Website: crate-barrel
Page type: payment
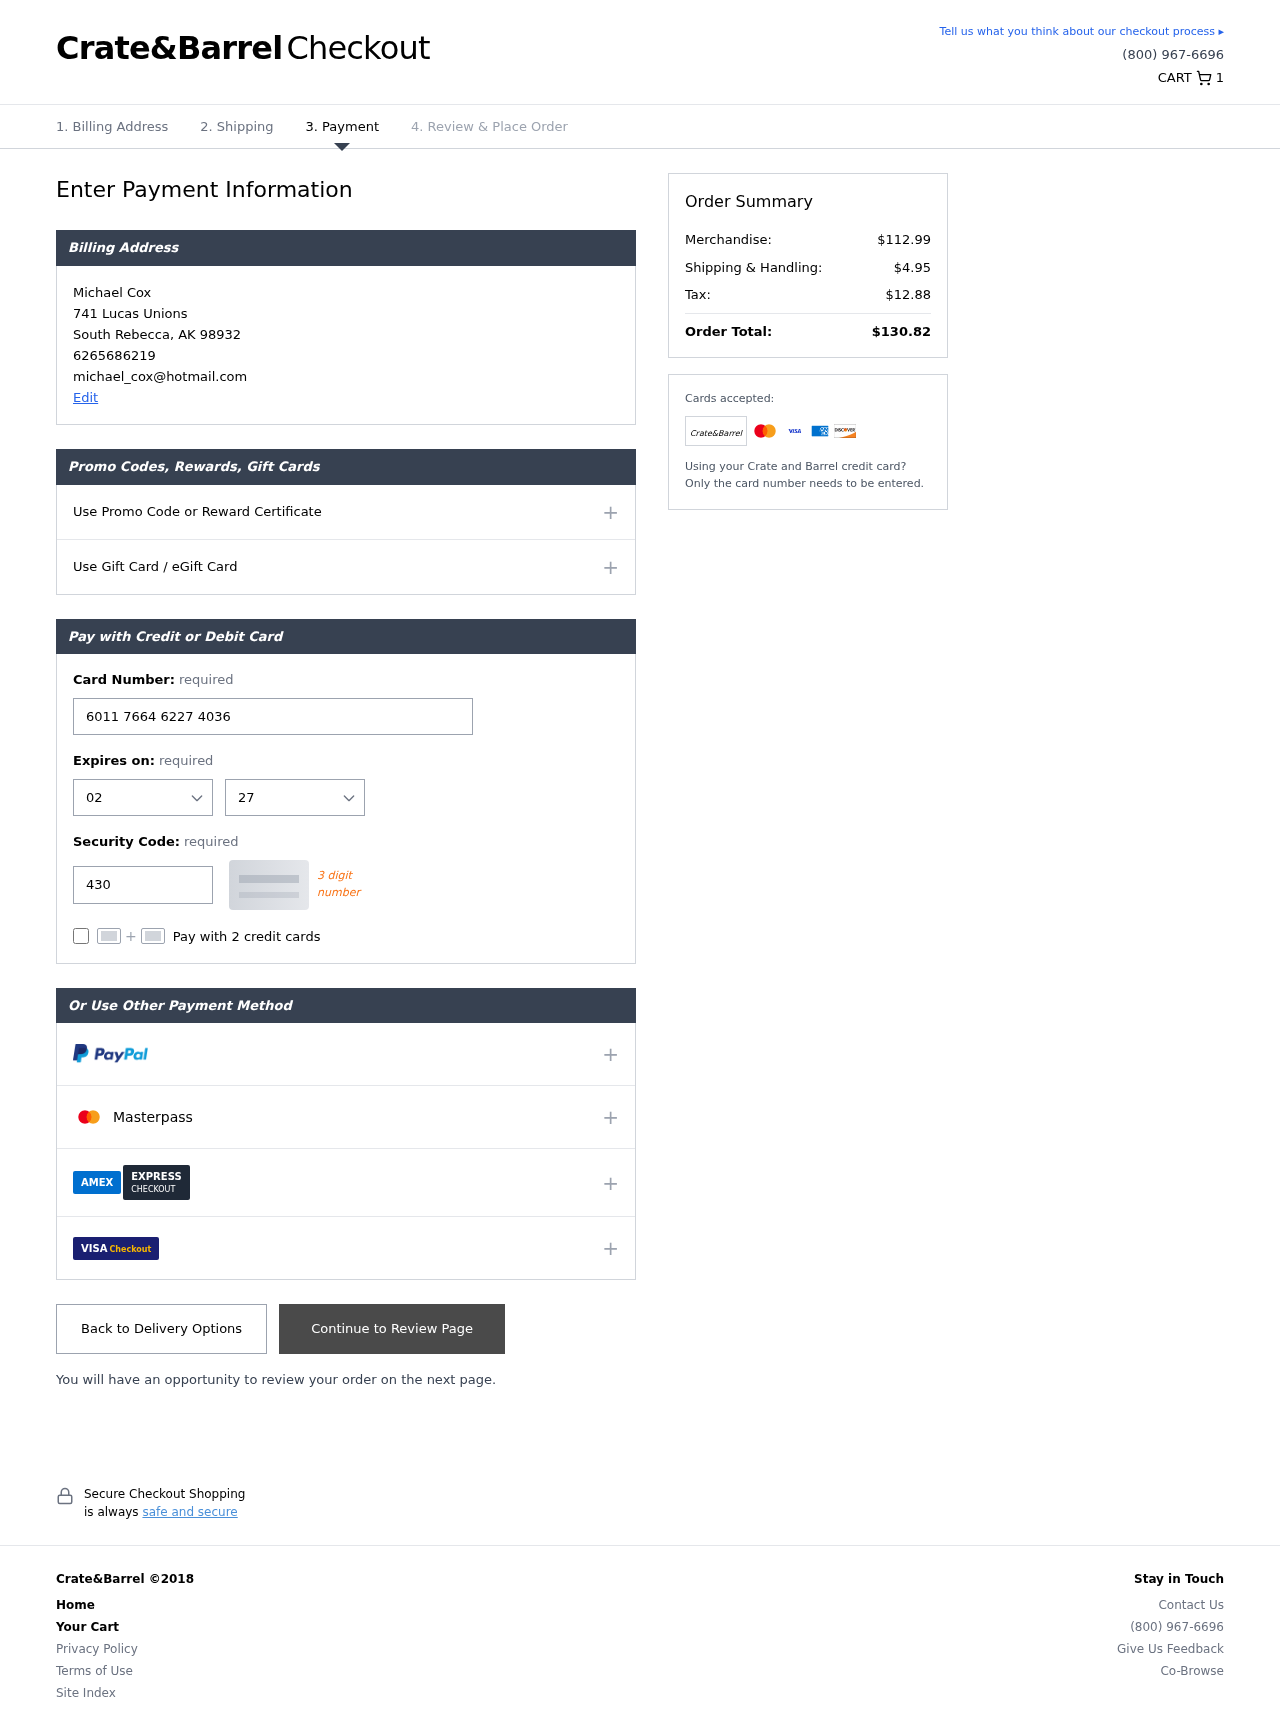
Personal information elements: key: PII_CARD_CVV
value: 430
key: PII_CARD_EXPIRY_MONTH
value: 02
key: PII_CARD_EXPIRY_YEAR
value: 27
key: PII_CARD_NUMBER
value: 6011 7664 6227 4036
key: PII_CITY
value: South Rebecca
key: PII_EMAIL
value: michael_cox@hotmail.com
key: PII_FULLNAME
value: Michael Cox
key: PII_PHONE
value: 6265686219
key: PII_POSTCODE
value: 98932
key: PII_STATE_ABBR
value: AK
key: PII_STREET
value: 741 Lucas Unions
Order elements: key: ORDER_NUM_ITEMS
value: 1
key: ORDER_SUBTOTAL
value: $112.99
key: ORDER_SHIPPING_COST
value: $4.95
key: ORDER_TAX
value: $12.88
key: ORDER_TOTAL
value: $130.82